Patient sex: M
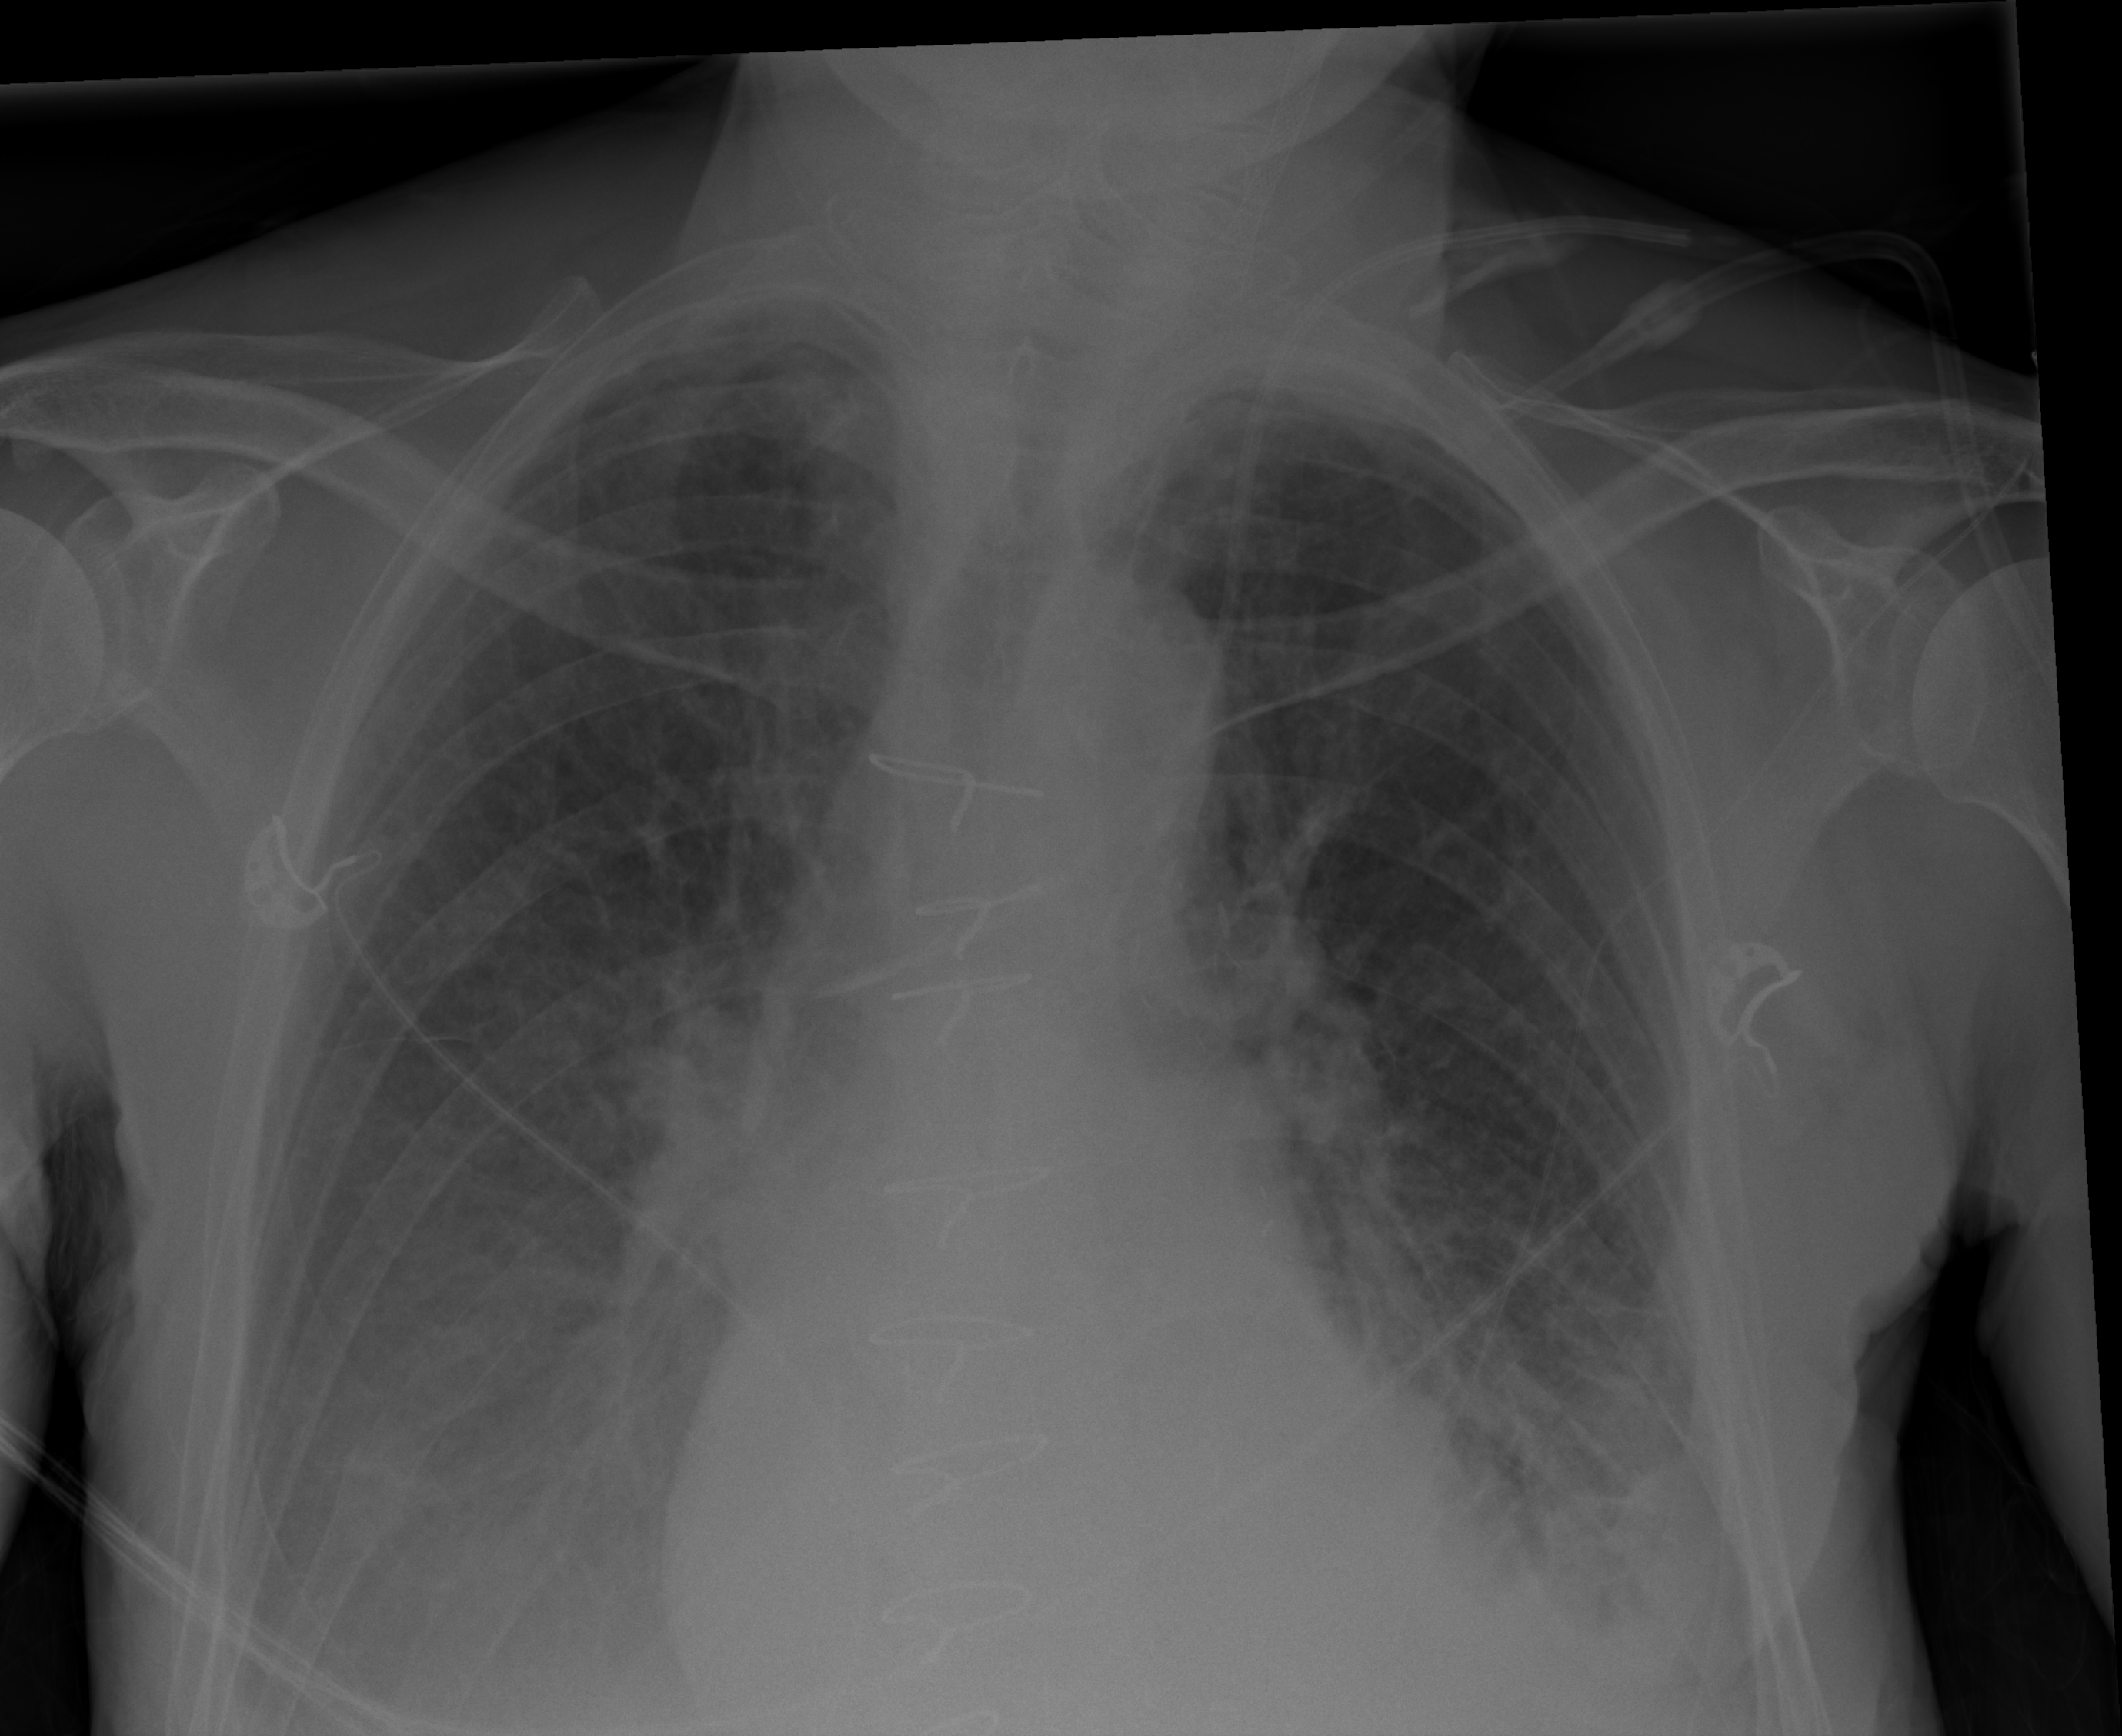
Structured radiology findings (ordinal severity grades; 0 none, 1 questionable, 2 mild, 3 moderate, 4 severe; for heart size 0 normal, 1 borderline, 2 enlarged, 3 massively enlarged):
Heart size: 1
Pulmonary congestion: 2
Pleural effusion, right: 2
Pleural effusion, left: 2
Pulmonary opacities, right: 0
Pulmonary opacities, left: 0
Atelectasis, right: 2
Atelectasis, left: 2